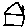
Label: house